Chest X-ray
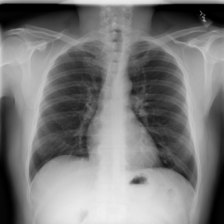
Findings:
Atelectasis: negative
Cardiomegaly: negative
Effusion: negative
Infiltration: negative
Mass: negative
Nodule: negative
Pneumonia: negative
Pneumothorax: negative
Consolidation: negative
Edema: negative
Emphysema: negative
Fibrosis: negative
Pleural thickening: negative
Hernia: negative